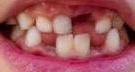
Condition: hypodontia